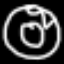
Label: donut